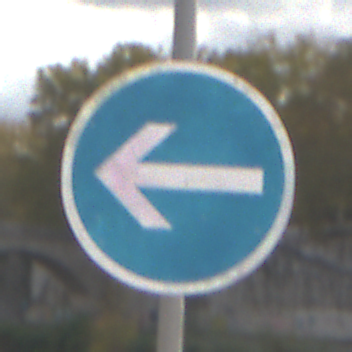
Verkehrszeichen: VorgeschriebeneFahrtrichtungHierLinks
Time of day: MorningAfternoon
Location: Outdoor (Suburban)
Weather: PartlyCloudy
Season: NotSpecified
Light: Natural